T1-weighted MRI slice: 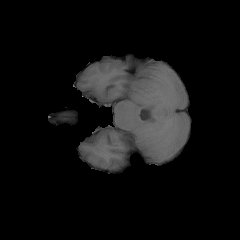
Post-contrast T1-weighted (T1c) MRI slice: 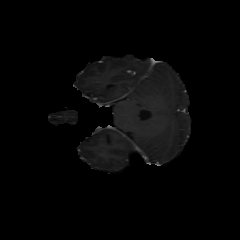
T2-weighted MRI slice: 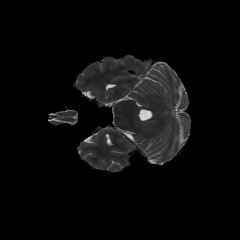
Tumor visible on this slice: no